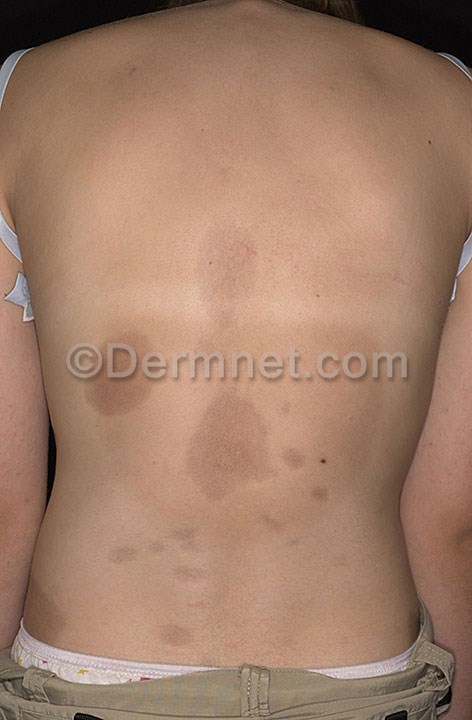
Disease: Lupus and other Connective Tissue diseases